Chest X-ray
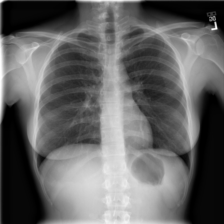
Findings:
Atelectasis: negative
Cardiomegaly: negative
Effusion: negative
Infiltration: negative
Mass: negative
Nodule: negative
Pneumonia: negative
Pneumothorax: negative
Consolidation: negative
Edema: negative
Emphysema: negative
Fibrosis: negative
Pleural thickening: negative
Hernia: negative